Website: macys
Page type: customer-info-address
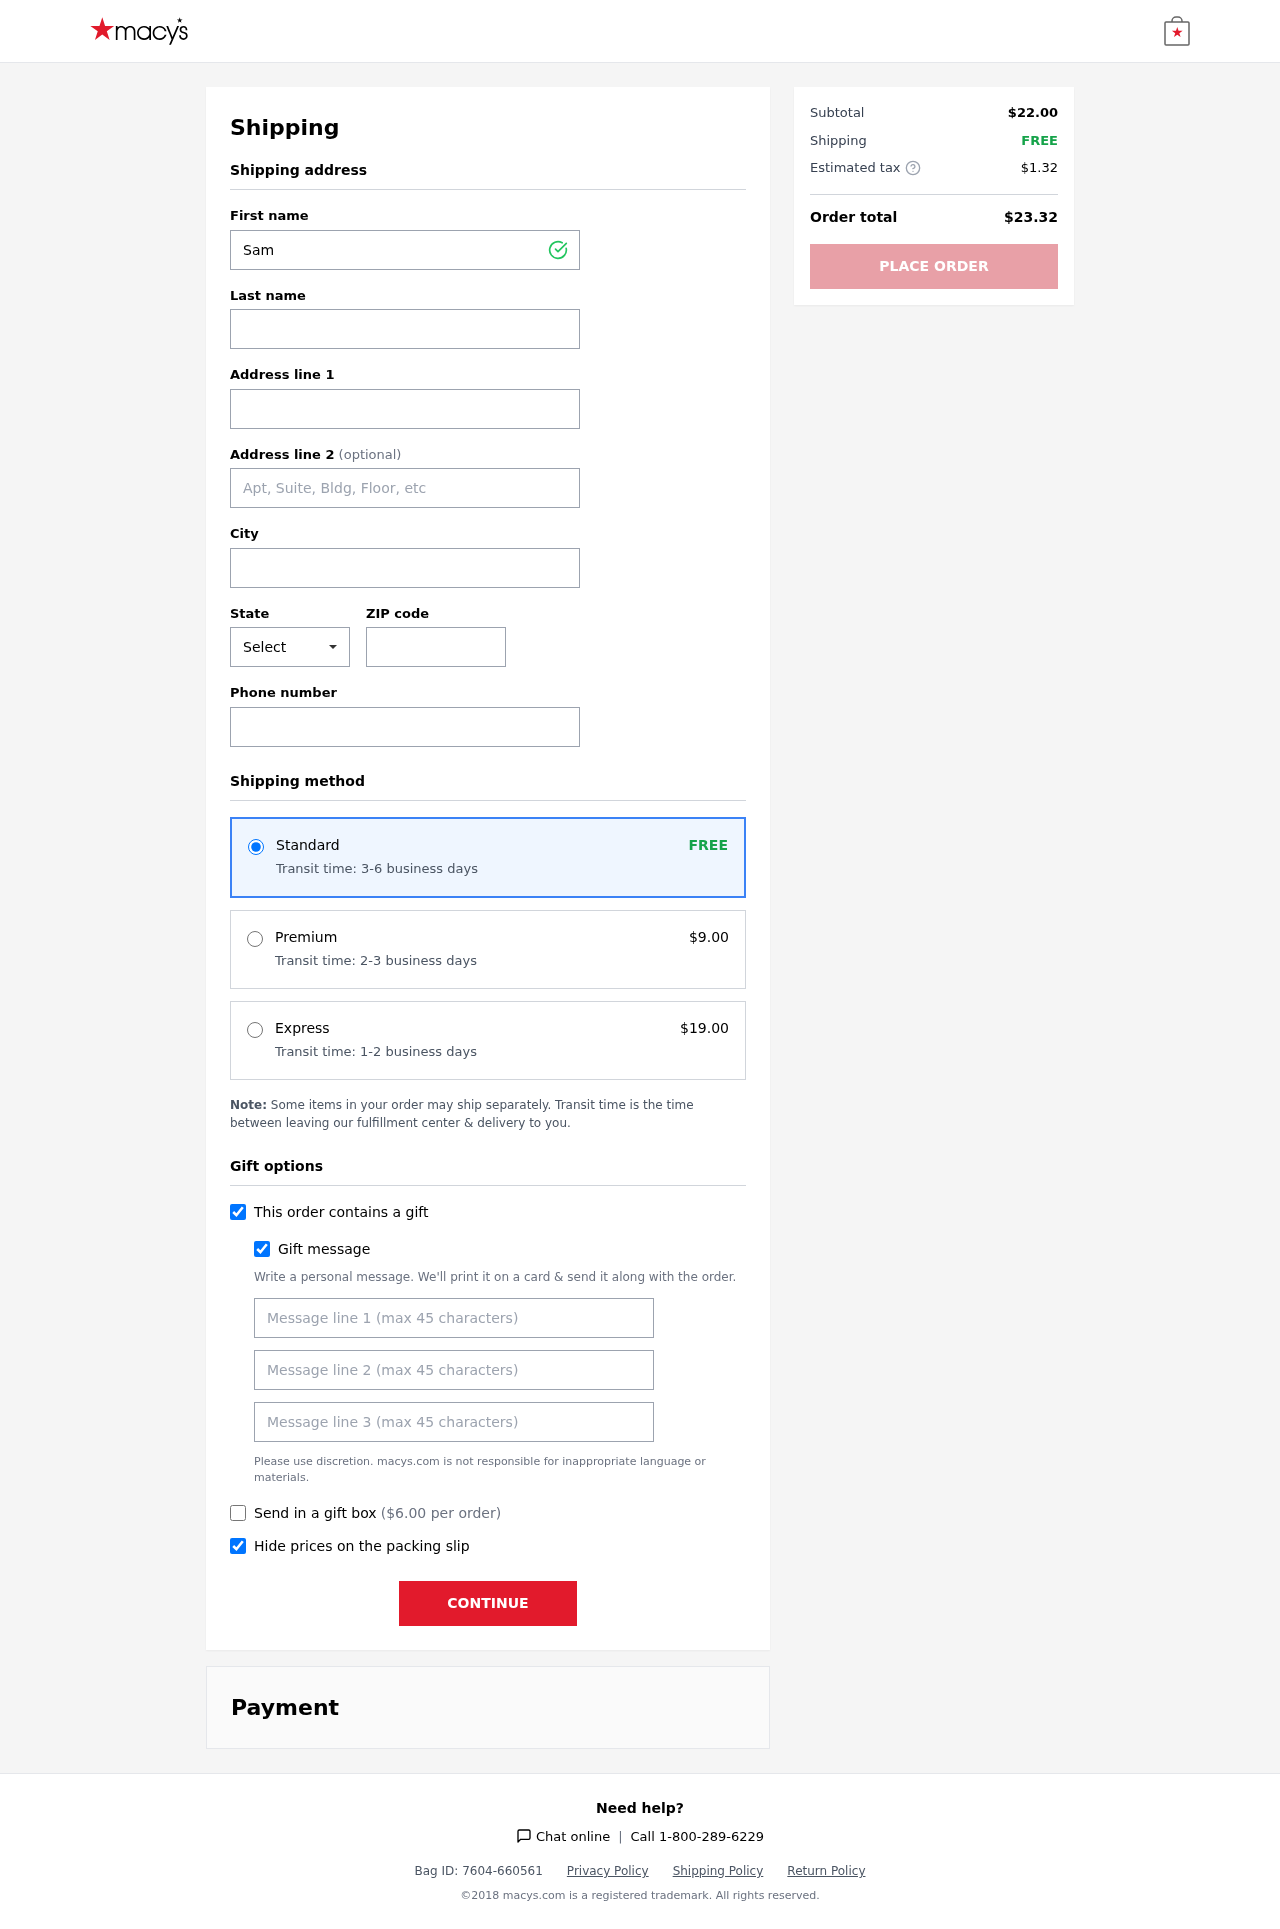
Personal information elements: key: PII_CITY
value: Christinamouth
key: PII_FIRSTNAME
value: Samuel
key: PII_GIFT_MESSAGE
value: Hey Caitlin, I saw this beautiful ring setting and immediately thought of you—it's just perfect for all the dreams you have! Can't wait to see what you create with it. Enjoy!  Samuel
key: PII_LASTNAME
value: Lucas
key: PII_PHONE
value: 3683538341
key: PII_POSTCODE
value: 96176
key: PII_STATE_ABBR
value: DC
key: PII_STREET
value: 051 Joshua Mission
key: PII_STREET2
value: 6885 Billy Plains
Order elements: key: ORDER_SHIPPING_STANDARD
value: FREE
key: ORDER_SHIPPING_STANDARD_TIME
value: Transit time: 3-6 business days
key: ORDER_SHIPPING_PREMIUM
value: $9.00
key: ORDER_SHIPPING_PREMIUM_TIME
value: Transit time: 2-3 business days
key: ORDER_SHIPPING_EXPRESS
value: $19.00
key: ORDER_SHIPPING_EXPRESS_TIME
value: Transit time: 1-2 business days
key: ORDER_GIFT_BOX_FEE
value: $6.00
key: ORDER_SUBTOTAL
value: $22.00
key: ORDER_SHIPPING_COST
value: FREE
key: ORDER_TAX
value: $1.32
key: ORDER_TOTAL
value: $23.32